Question: No matter what I do I can't make disqus work in development mode.
The disqus account is new, there is no content in it.
In my site header I have
'''
<script type="text/javascript">
var disqus_developer = 1;
var disqus_url = 'example.com';
</script>
'''
Not the real domain, but since I'm using it in localhost it should work nonetheless, right?
Then I have right at the end of my content:
'''
<div id="disqus_thread"></div>
<script type="text/javascript">
/* <![CDATA[ */
var disqus_shortname = 'mywebsiteshortname'; // the real thing, this is just for show
/* * * DON'T EDIT BELOW THIS LINE * * */
(function() {
var dsq = document.createElement('script'); dsq.type = 'text/javascript'; dsq.async = true;
dsq.src = '//' + disqus_shortname + '.disqus.com/embed.js';
(document.getElementsByTagName('head')[0] || document.getElementsByTagName('body')[0]).appendChild(dsq);
})();
/* ]]> */
</script>
<noscript>Please enable JavaScript to view the <a href="//disqus.com/?ref_noscript">comments powered by Disqus.</a></noscript>
<a href="//disqus.com" class="dsq-brlink">blog comments powered by <span class="logo-disqus">Disqus</span></a>
'''
And on discus I have:

Same URL as in my settings, and same shortname.
But despite that disquss wont load:
> We were unable to load Disqus. If you are a moderator please see our troubleshooting guide.
Troubleshooting guide didn't help at all.
Is this the expected behavior, or is there a way so I load and use comments when in localhost and developer mode, to properly test and configure it?
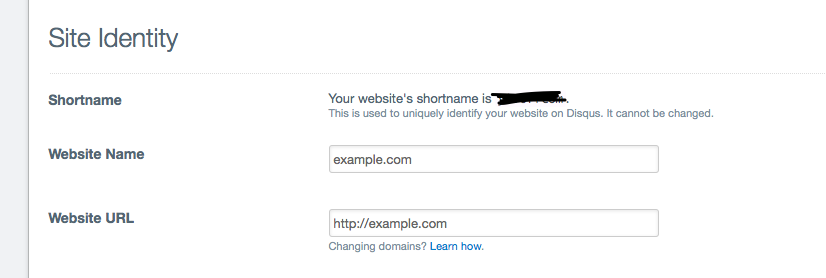
Answer: It looks like the issue is with your 'disqus_url', this needs to be an absolute URL. Using 'var disqus_url = 'http://example.com'' should work
You don't need to use 'disqus_developer' anymore, it will load locally without any extra configurations. If you're setting a trusted domain in your site settings, just make sure to add 'localhost' to the list.